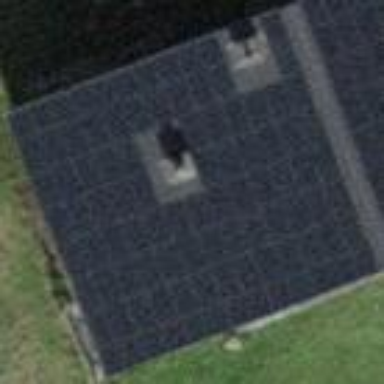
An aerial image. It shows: Solar photovoltaic panel generator.